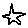
Label: star